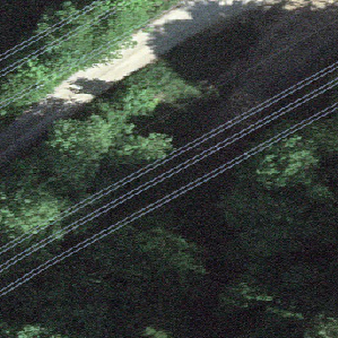
Label: other